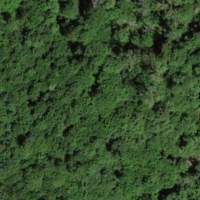
EUNIS habitat code: 41
Species observed at this site:
Equisetum hyemale
Filipendula ulmaria